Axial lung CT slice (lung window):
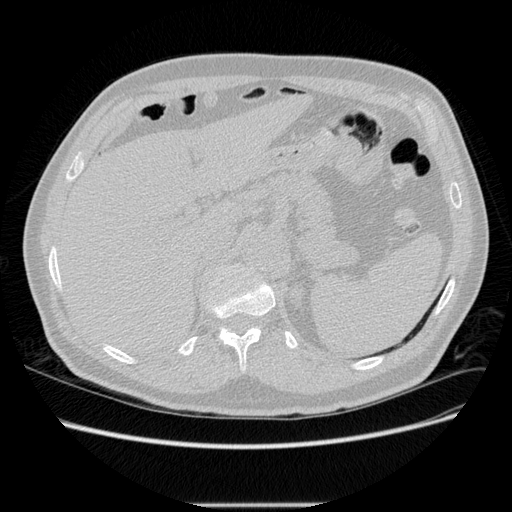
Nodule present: no